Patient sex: M
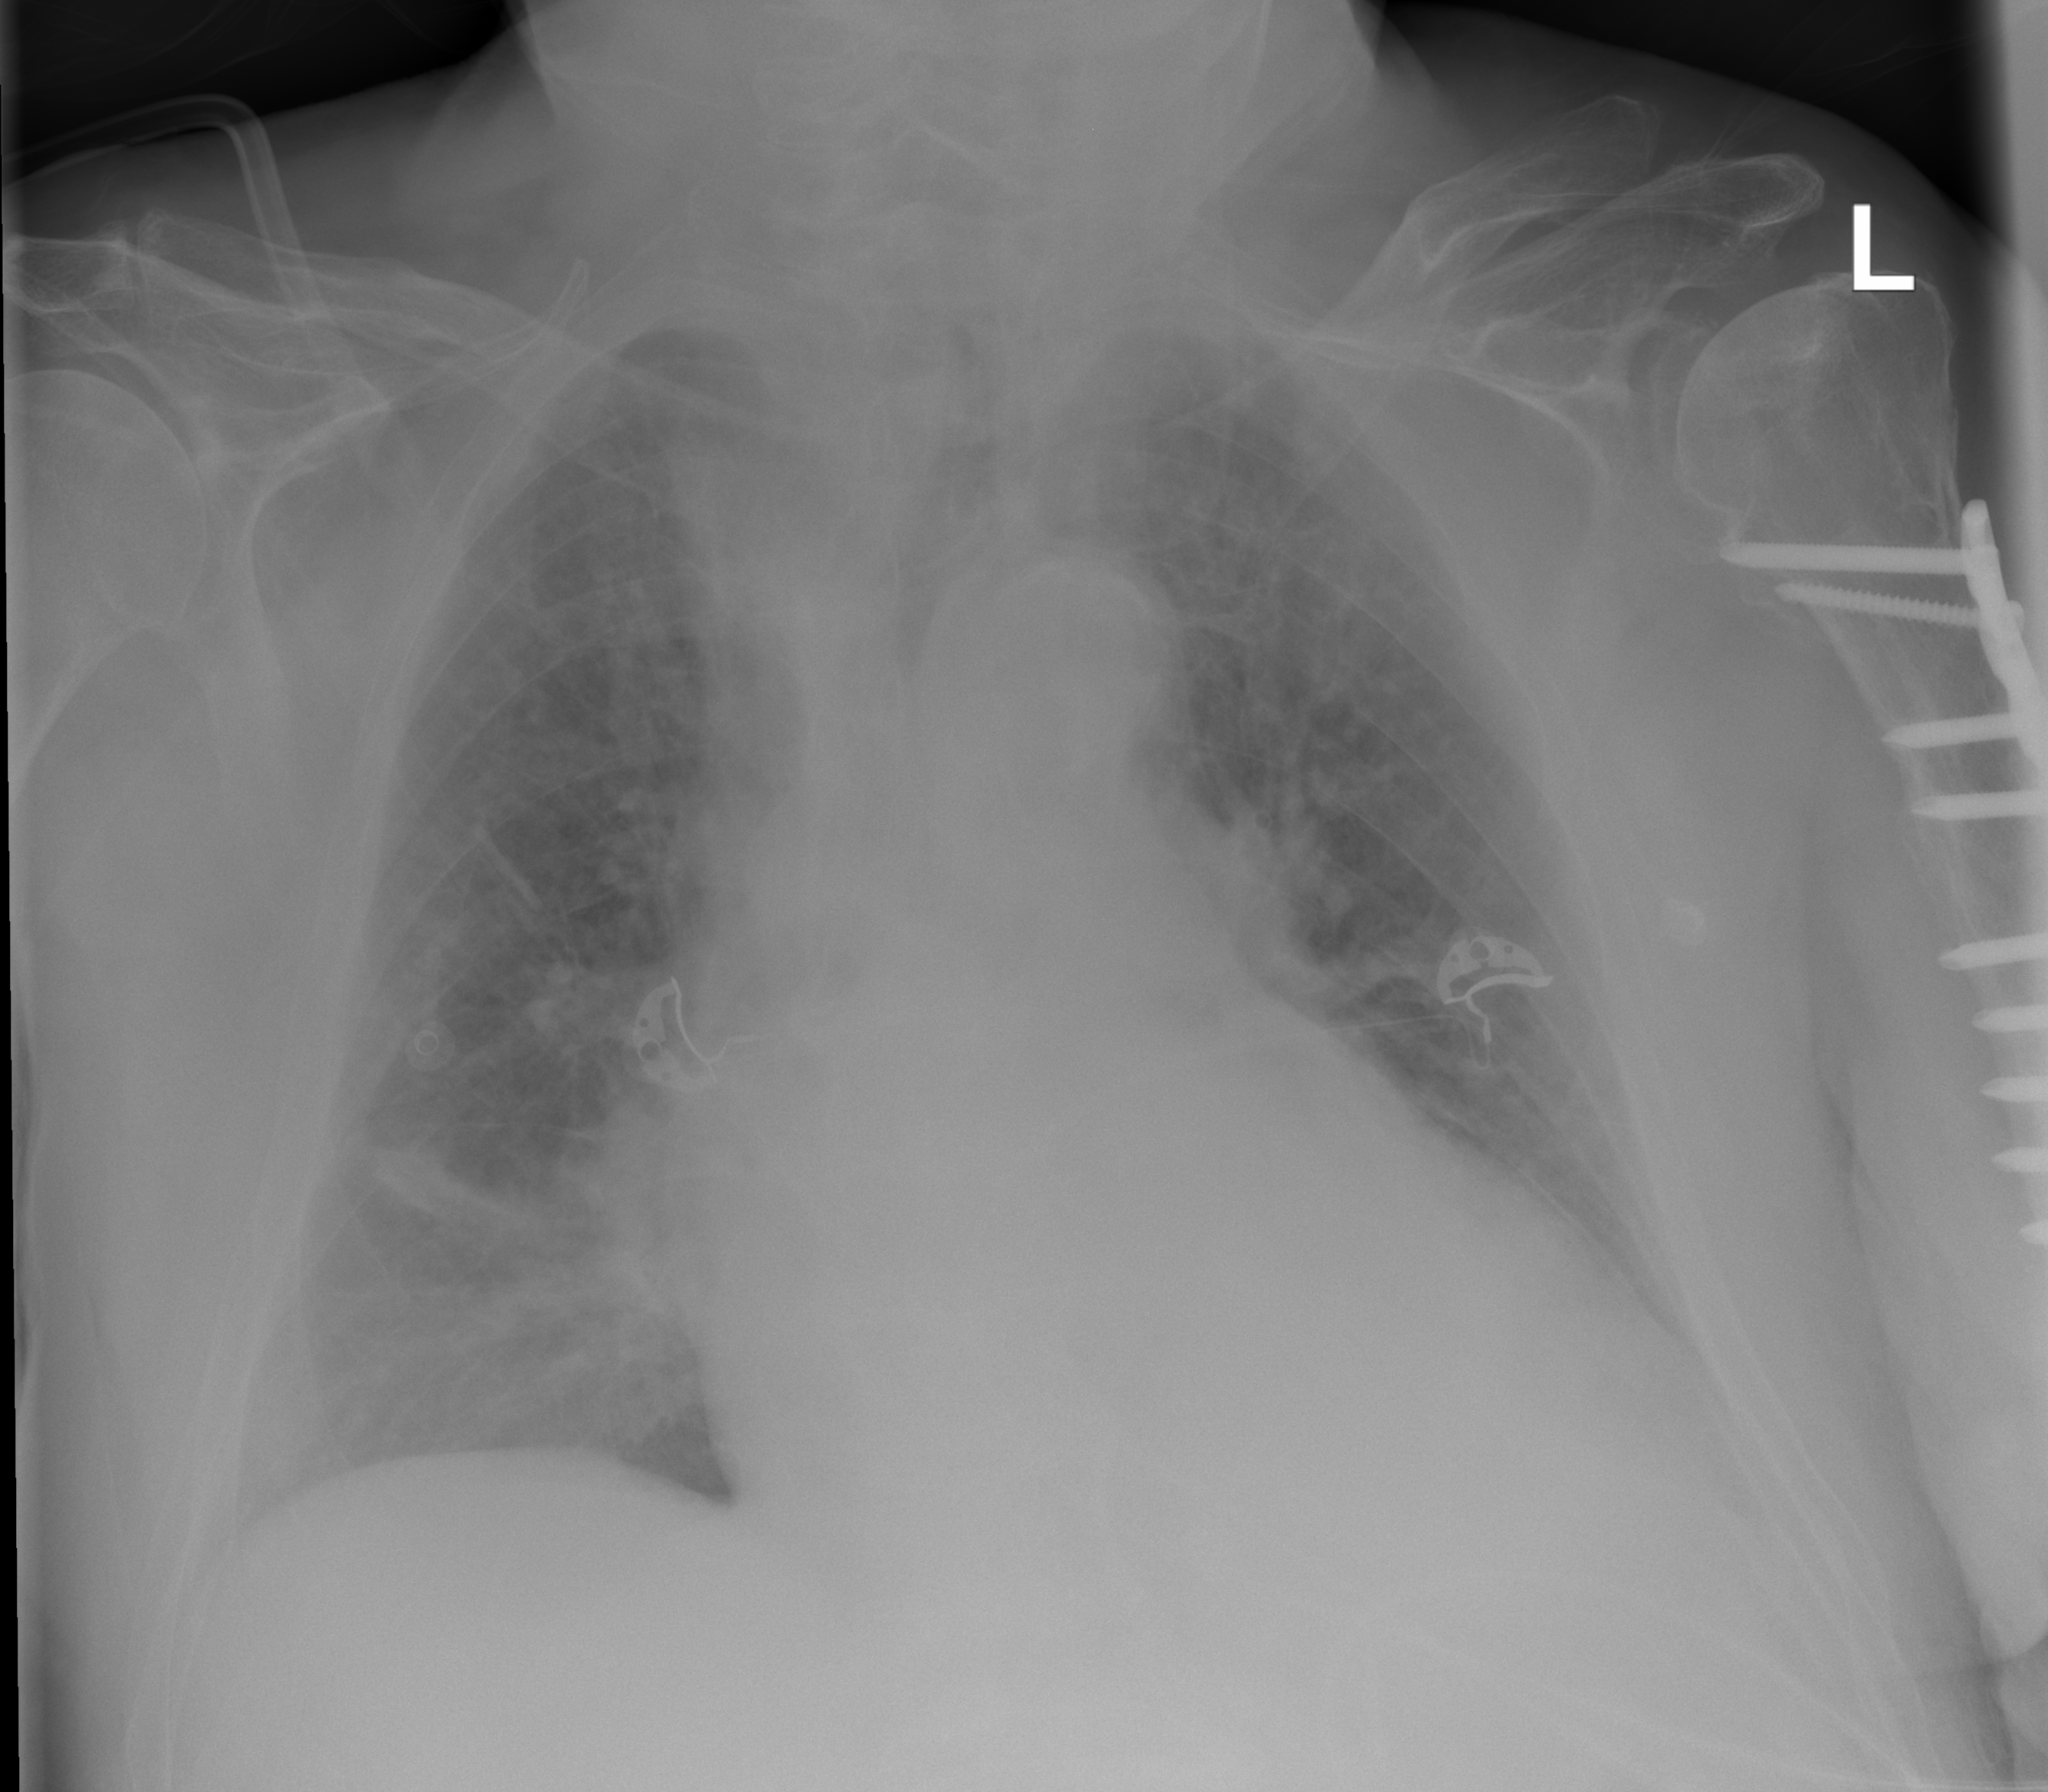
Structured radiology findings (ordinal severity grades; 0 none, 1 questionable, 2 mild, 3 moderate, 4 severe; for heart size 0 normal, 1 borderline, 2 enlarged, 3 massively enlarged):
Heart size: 2
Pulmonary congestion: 2
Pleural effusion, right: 0
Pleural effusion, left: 1
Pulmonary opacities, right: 2
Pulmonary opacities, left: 2
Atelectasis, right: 2
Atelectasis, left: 0